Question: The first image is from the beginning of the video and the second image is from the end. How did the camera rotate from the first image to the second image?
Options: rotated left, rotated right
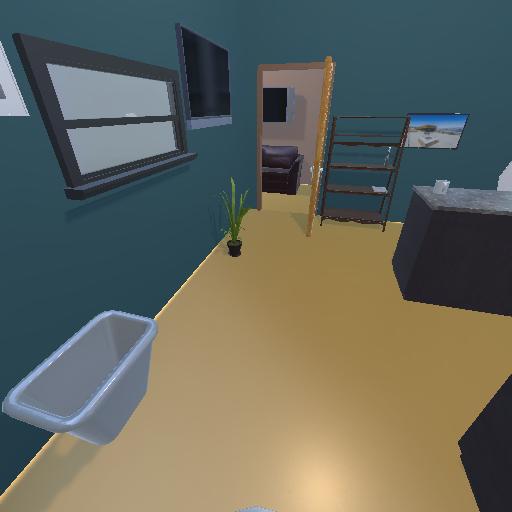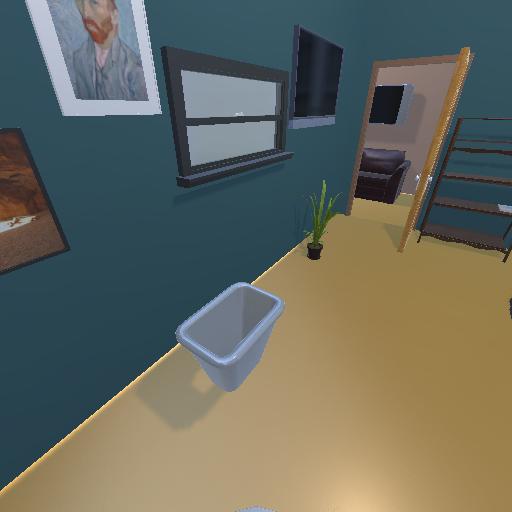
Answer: rotated left